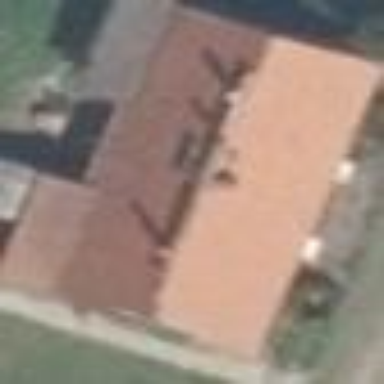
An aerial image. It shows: Gabled house with red roof.